Field crop: maize
Growth stage: 2
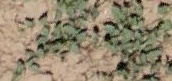
Species: convolvulus